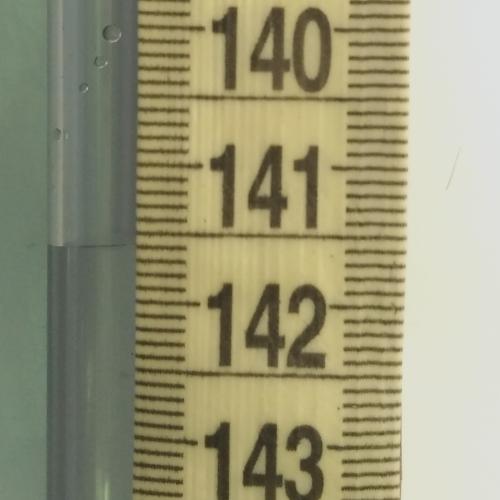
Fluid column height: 141.6 cm